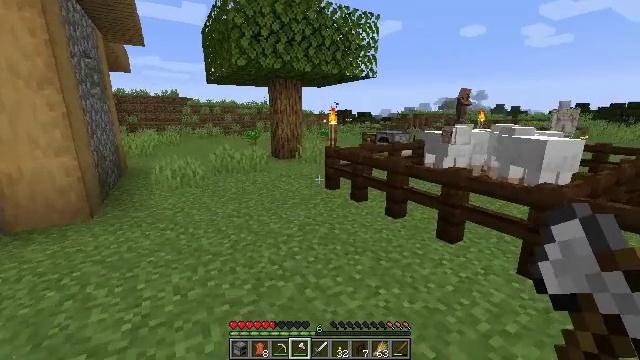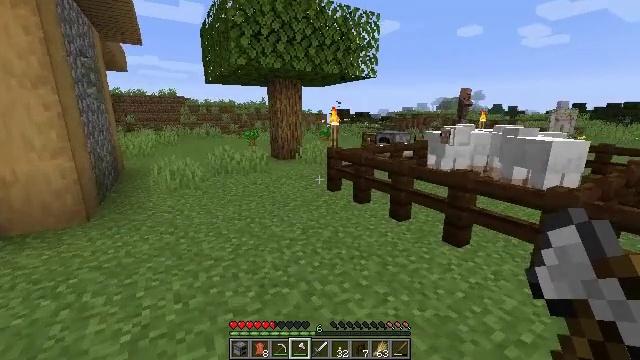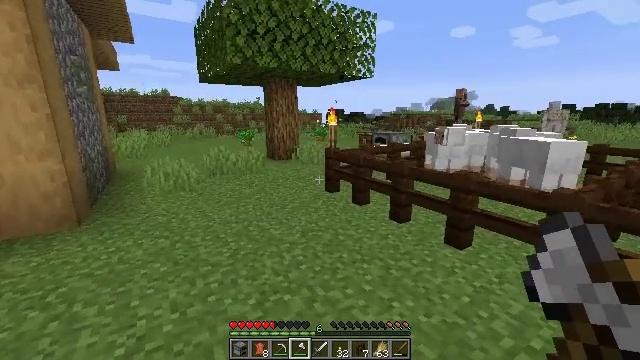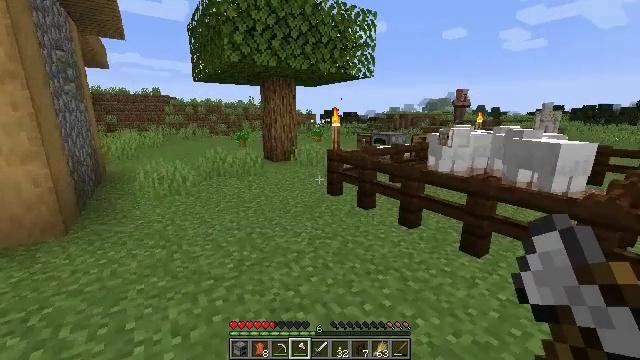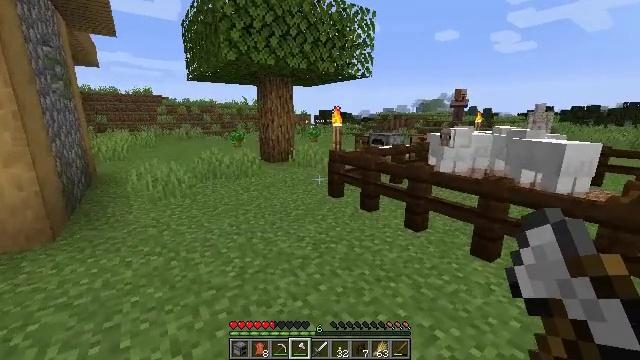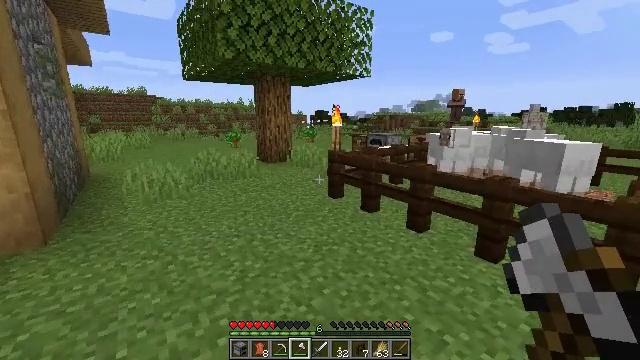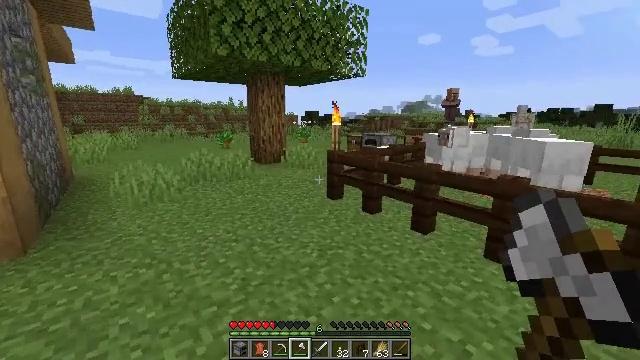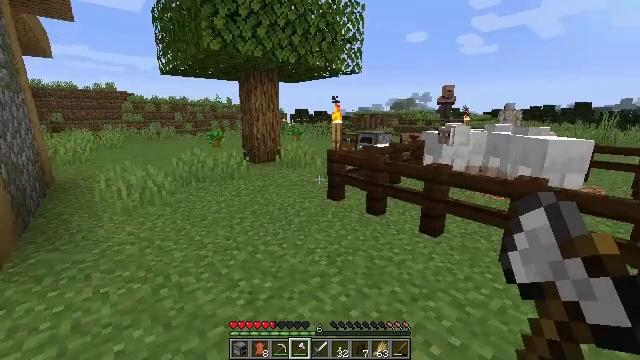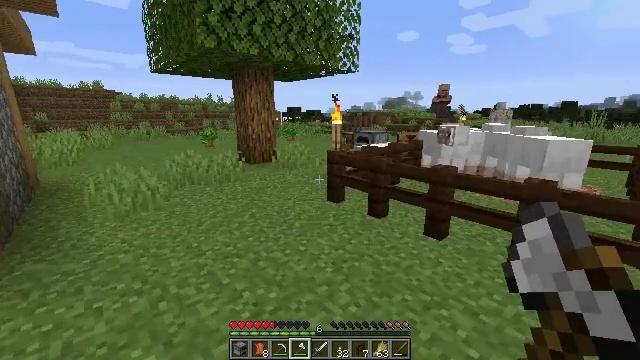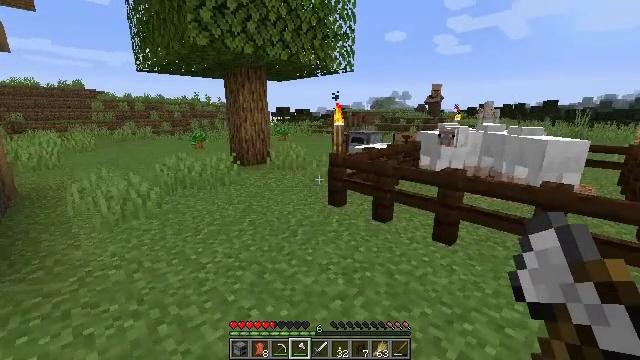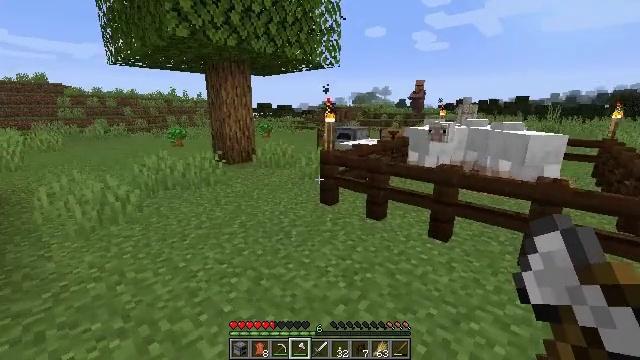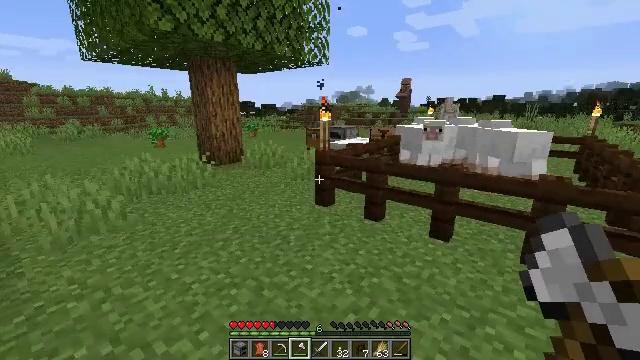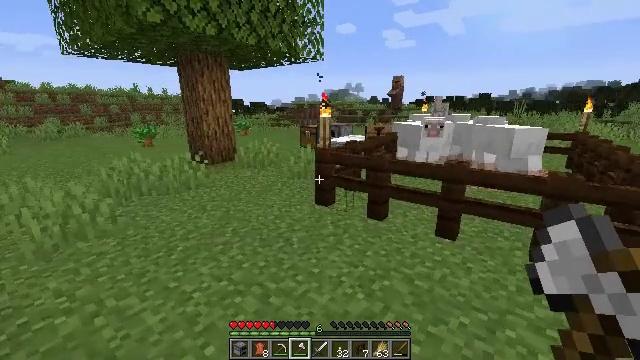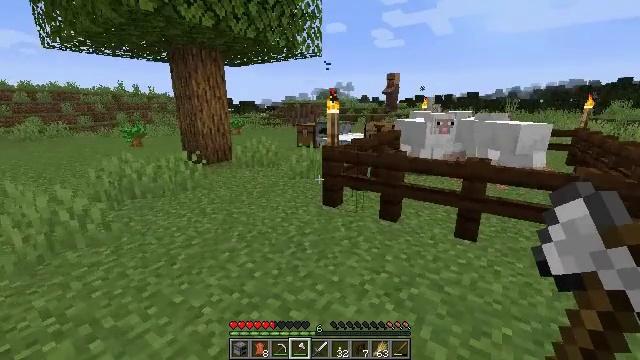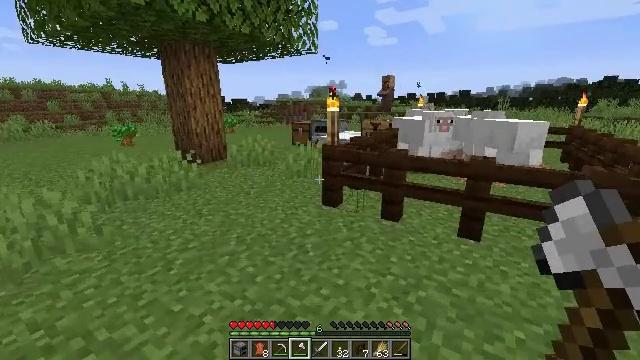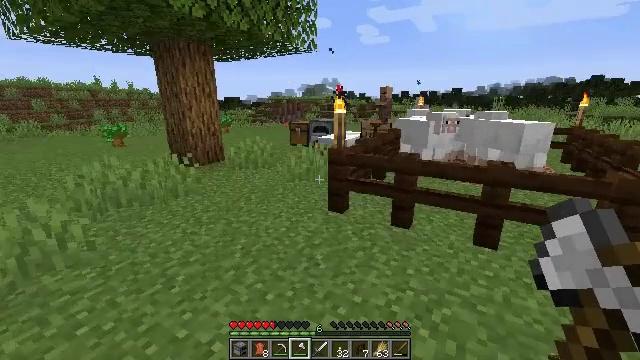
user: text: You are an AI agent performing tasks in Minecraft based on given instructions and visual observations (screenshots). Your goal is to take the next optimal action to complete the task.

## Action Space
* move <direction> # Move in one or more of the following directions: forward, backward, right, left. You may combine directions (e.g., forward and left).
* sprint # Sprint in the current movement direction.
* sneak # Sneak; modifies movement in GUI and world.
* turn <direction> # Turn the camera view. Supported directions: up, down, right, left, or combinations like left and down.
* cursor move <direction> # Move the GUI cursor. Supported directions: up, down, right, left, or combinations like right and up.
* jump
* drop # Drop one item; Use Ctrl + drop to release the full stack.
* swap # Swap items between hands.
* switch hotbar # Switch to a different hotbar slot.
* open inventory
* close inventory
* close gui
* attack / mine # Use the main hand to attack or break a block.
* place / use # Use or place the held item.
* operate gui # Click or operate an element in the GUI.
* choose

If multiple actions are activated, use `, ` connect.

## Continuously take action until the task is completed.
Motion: motion action
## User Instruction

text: Craft a smoker.
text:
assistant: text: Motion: move forward and move left
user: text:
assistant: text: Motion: move forward and move left, turn right
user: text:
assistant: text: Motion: move forward and move left, turn right
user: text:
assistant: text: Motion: move forward and move left, turn right
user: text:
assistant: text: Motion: move forward and move left
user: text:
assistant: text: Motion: move forward and move left, turn right
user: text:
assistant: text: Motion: move forward and move left, turn right
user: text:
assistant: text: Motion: move forward and move left, turn right
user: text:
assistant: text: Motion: move forward and move left, turn right
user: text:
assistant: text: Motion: move forward and move left, turn right
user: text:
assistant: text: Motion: move forward and move left, turn right
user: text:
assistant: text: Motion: move forward and move left, turn right
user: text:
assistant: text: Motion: move forward and move left, turn right
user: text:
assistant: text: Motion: move forward and move left, turn right
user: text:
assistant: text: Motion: move forward and move left, turn right
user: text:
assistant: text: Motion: move forward and move left, turn right
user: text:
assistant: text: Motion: move forward and move left, turn right
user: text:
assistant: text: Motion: move forward and move left
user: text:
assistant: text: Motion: move forward and move left
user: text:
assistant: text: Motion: move forward and move left
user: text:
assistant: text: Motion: move forward and move left
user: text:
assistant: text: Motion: move forward and move left
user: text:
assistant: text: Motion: move forward and move left
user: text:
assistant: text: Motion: move forward and move left
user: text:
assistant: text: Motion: move forward and move left, turn right
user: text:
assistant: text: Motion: move forward and move left
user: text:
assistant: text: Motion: move forward
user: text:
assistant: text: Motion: move forward, turn right
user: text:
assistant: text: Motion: move forward
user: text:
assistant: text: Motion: move forward